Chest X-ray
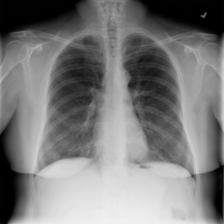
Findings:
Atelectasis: negative
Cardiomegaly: negative
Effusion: negative
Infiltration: negative
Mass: negative
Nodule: negative
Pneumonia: negative
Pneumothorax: negative
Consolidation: negative
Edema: negative
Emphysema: negative
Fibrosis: negative
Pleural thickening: negative
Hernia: negative